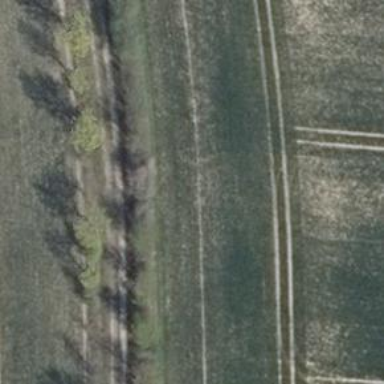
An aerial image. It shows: Row of trees in natural setting.